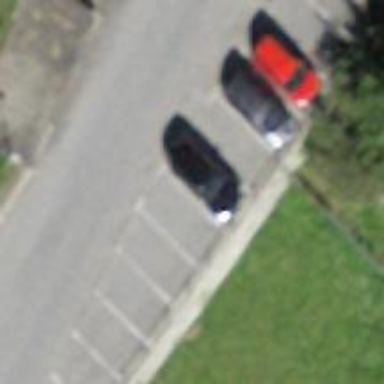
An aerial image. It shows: Parking area with asphalt surface.